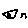
Label: square